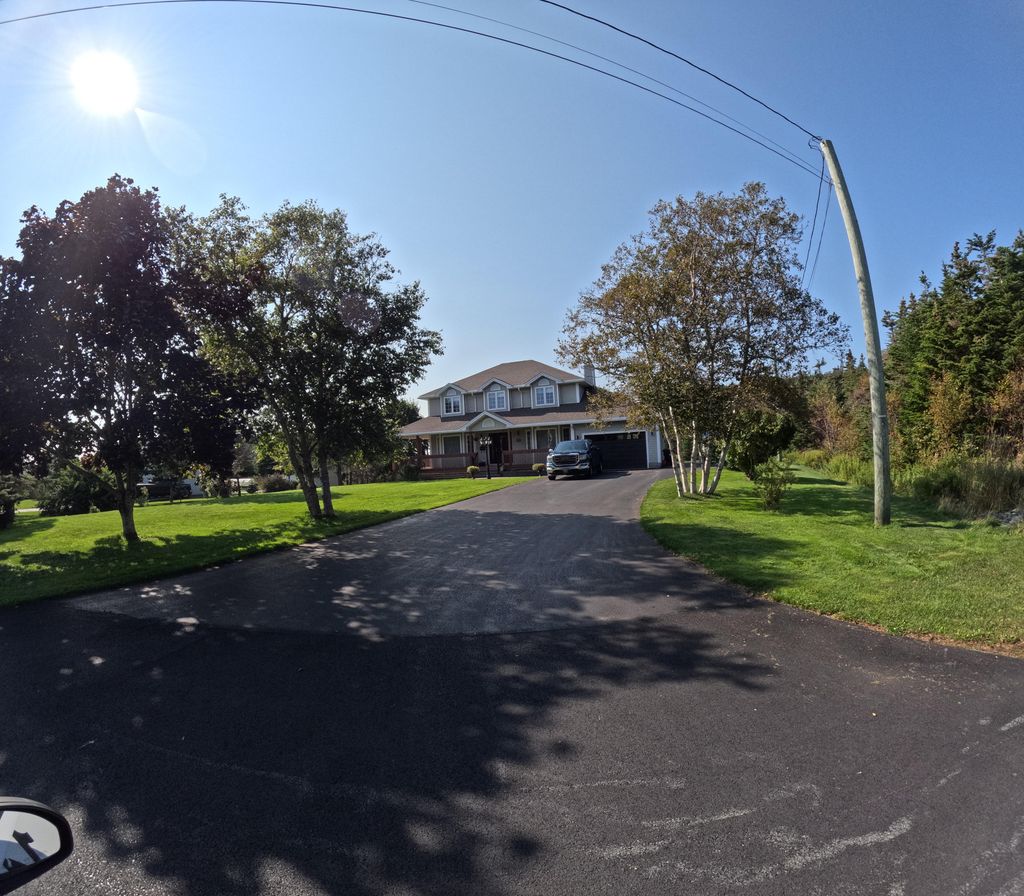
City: st_johns